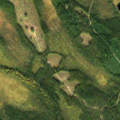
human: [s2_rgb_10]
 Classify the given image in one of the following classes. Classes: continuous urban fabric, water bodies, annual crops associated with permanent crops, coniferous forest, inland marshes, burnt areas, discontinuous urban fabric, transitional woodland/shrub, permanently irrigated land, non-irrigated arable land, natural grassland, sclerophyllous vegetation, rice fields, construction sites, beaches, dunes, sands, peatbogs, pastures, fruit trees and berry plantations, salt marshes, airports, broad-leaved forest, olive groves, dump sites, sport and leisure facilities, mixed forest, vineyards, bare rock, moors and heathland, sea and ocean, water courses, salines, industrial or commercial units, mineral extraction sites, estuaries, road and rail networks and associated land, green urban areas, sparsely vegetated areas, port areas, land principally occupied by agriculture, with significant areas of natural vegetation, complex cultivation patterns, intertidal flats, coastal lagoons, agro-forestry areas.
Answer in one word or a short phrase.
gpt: coniferous forest, transitional woodland/shrub, peatbogs